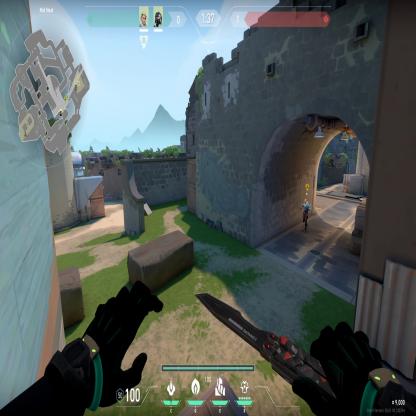
Label: teammate